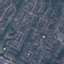
Label: Residential